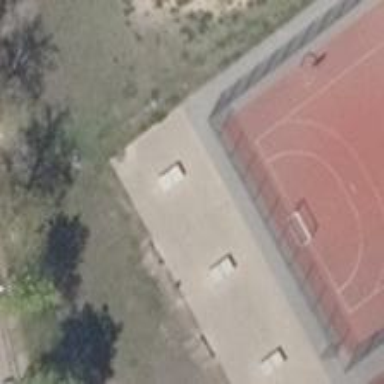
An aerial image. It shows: Pitch for leisure activities.